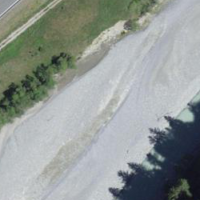
EUNIS habitat code: 15
Species observed at this site:
Galium mollugo
Achillea millefolium